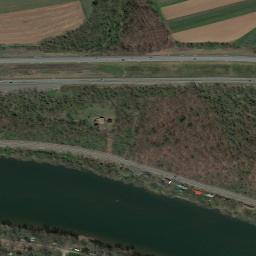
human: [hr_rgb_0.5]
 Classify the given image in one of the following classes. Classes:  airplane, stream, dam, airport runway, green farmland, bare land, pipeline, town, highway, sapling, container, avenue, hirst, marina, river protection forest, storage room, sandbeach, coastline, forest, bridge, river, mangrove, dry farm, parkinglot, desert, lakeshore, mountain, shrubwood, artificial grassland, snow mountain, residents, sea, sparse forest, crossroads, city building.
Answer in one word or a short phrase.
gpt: river